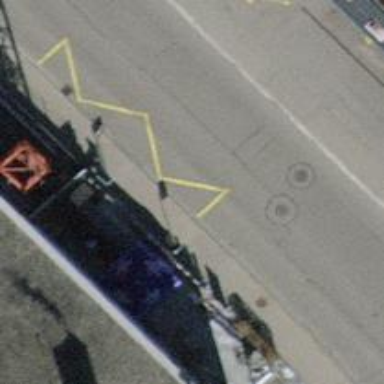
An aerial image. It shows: Bus stop with platform for public transport.